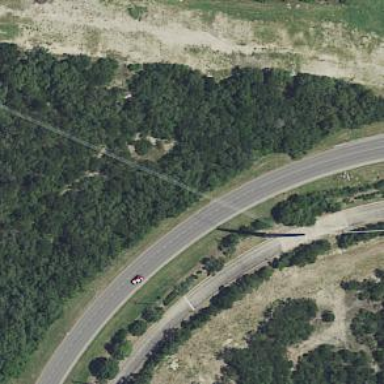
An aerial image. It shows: Secondary road with asphalt surface and frontage road.